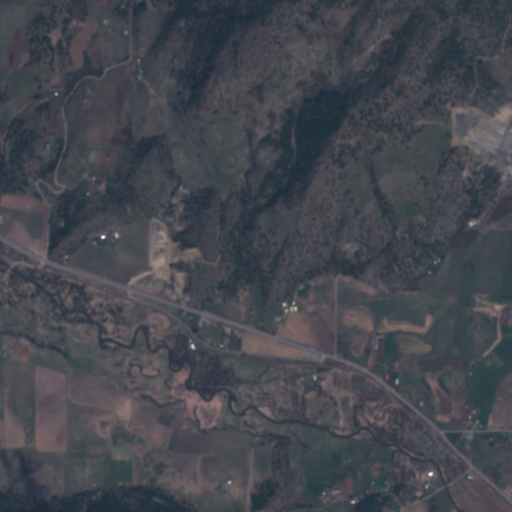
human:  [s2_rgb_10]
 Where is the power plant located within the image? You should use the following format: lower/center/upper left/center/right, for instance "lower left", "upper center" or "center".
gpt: There is no power plant in the image.